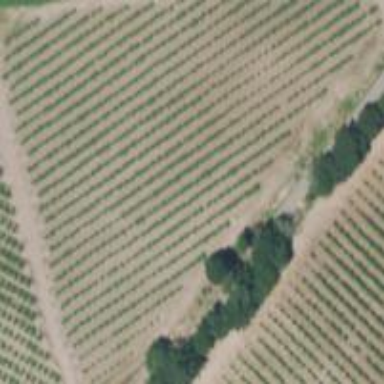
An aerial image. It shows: Vineyard where grapes are grown.